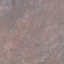
Land use / land cover class: HerbaceousVegetation